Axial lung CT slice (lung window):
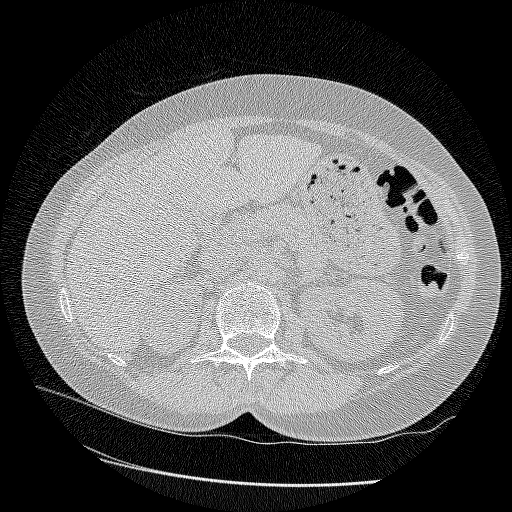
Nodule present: no